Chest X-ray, PA view. Patient: 47 years old, sex F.
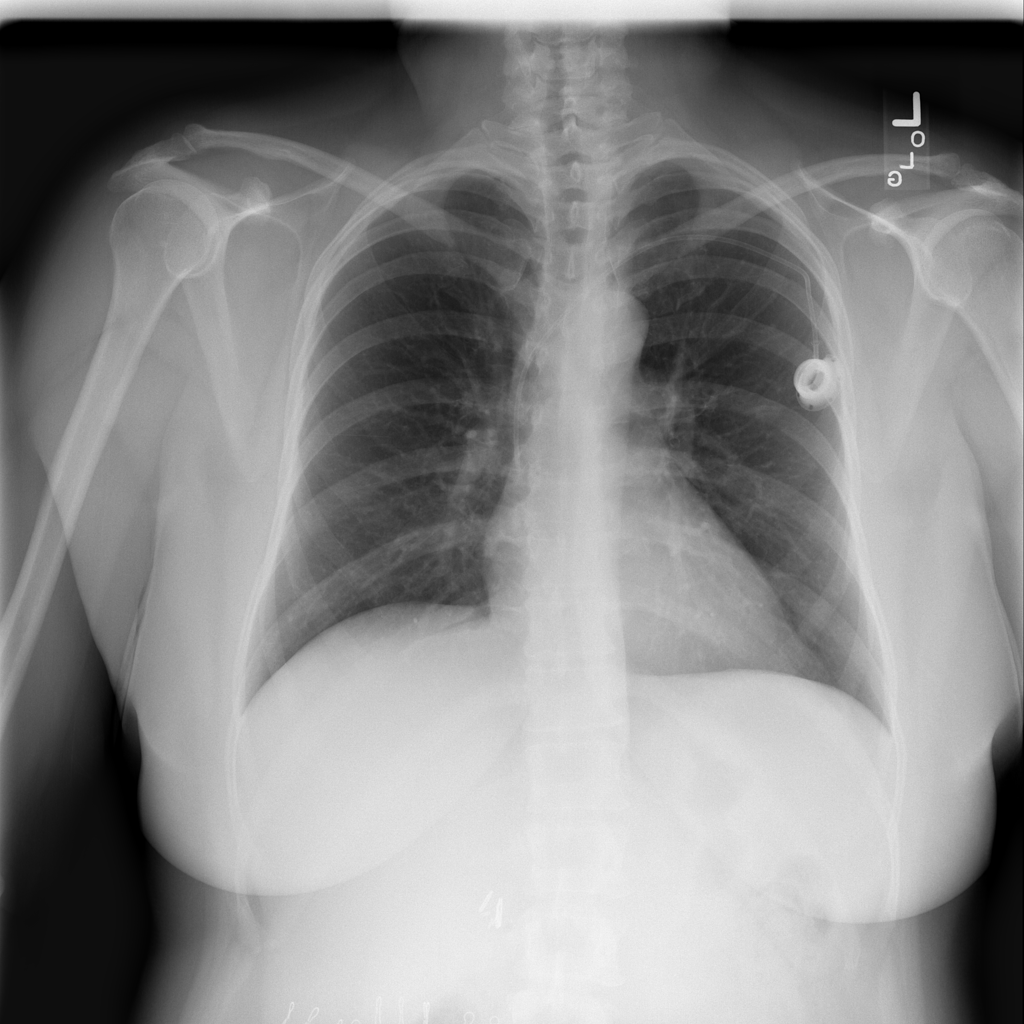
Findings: No Finding